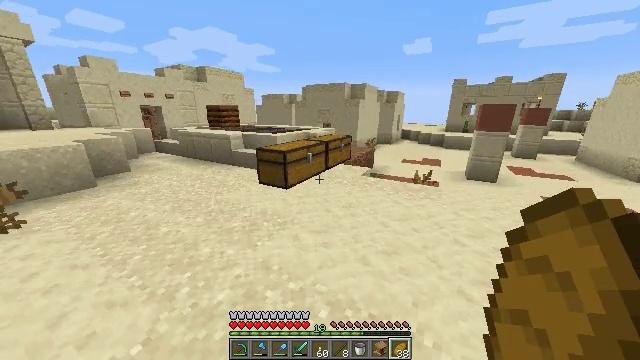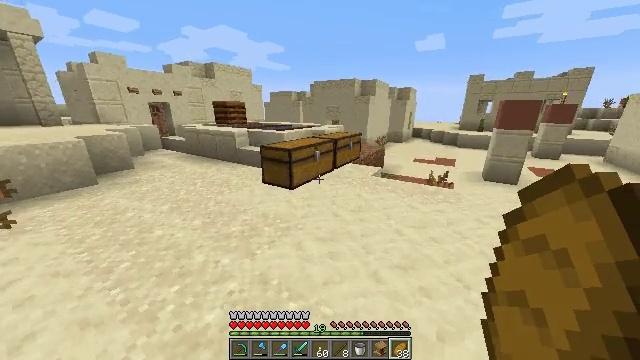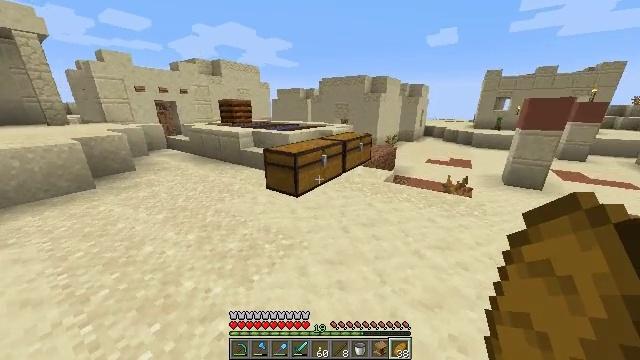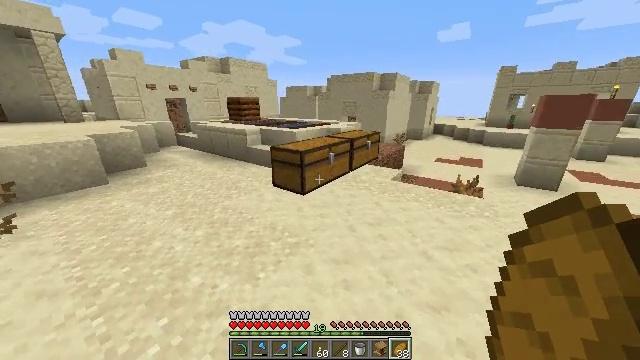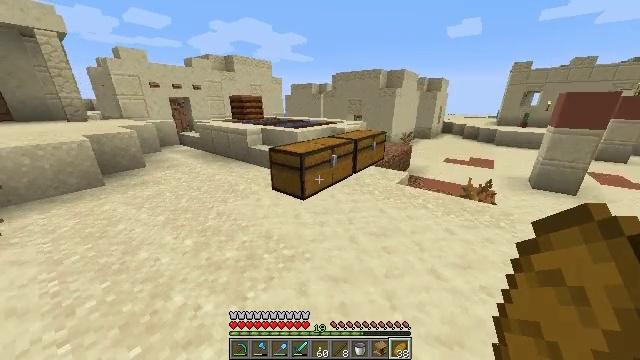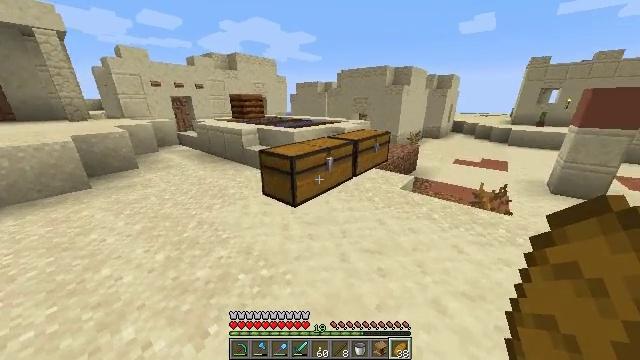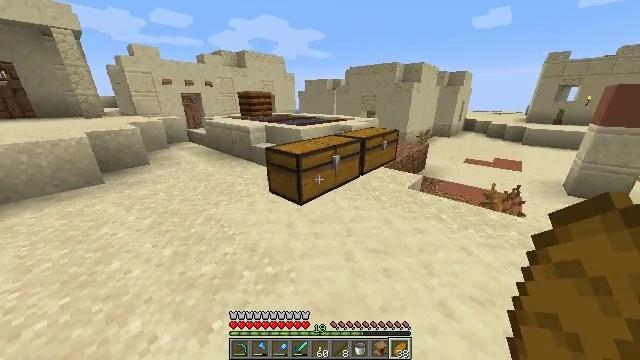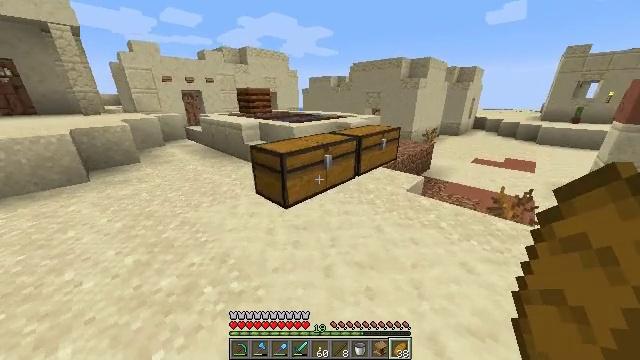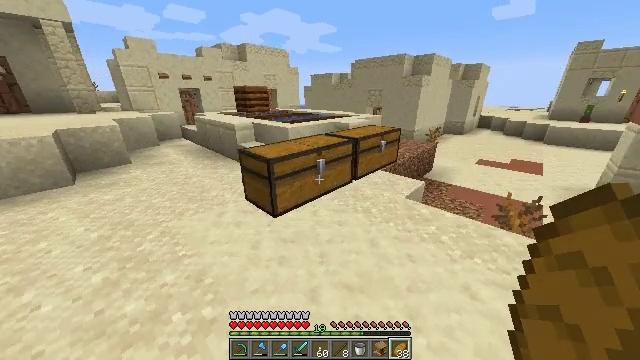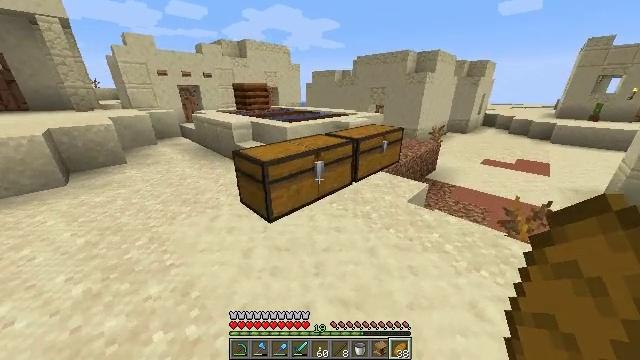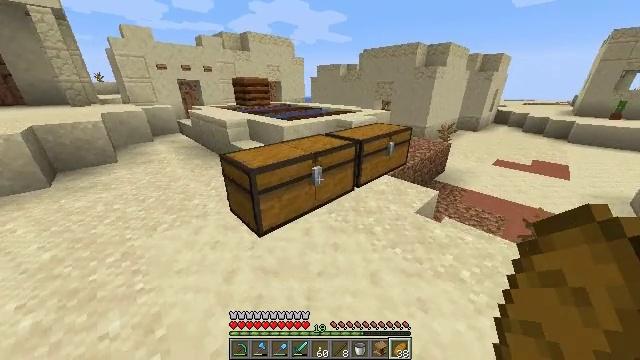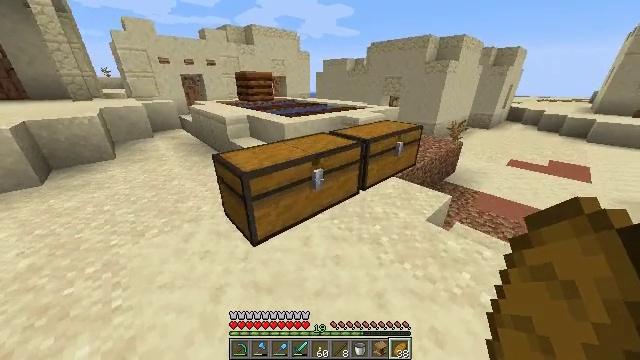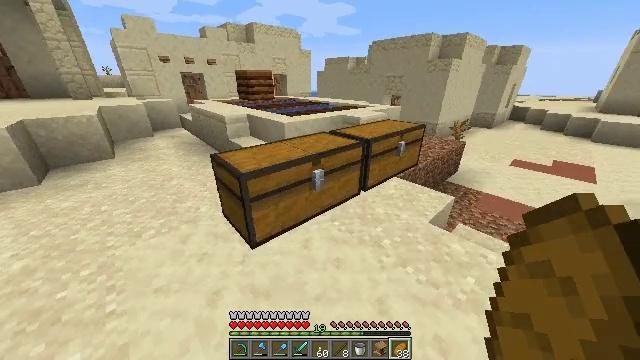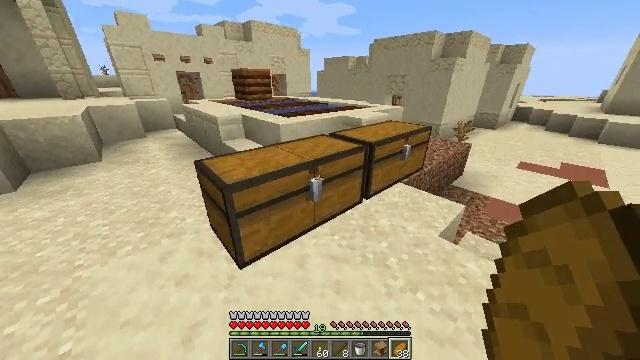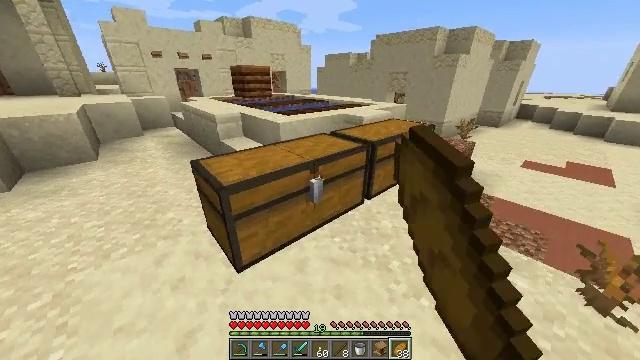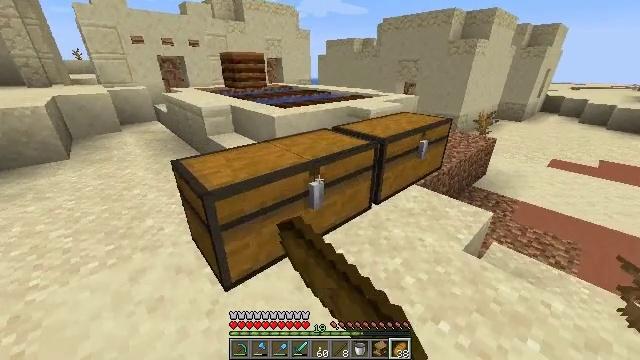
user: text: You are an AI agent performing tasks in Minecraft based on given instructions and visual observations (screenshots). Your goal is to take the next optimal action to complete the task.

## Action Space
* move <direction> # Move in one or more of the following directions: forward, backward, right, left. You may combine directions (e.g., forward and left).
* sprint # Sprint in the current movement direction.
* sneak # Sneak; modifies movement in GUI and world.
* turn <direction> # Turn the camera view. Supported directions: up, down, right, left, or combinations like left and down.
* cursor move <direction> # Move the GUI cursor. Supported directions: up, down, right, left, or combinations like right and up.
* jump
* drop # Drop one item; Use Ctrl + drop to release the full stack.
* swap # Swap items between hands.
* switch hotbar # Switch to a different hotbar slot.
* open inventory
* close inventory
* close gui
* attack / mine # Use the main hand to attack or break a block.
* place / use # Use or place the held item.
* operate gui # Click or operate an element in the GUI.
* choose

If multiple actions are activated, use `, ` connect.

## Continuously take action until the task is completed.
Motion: motion action
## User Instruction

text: Collect the potted cactus for your inventory.
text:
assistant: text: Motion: move forward, sprint, turn left
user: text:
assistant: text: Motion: move forward, sprint, turn left
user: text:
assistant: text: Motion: move forward and move right, sprint, turn left
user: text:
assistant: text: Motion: move forward and move right, sprint, turn left
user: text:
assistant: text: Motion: move forward and move right, sprint, turn left
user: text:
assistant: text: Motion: move forward and move right, sprint, turn left
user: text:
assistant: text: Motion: move forward and move right, sprint, turn left
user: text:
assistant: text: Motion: move forward, sprint
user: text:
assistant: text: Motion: move forward
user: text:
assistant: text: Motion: move forward, turn left and down
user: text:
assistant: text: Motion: move forward, turn left and down
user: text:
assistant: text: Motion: move forward
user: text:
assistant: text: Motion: use / place
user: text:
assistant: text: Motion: use / place
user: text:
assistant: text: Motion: use / place
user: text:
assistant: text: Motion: no_op
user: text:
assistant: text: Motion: no_op
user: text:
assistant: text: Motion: open gui
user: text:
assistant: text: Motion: no_op
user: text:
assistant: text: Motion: no_op
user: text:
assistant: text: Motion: no_op
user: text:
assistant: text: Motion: no_op
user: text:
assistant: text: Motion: no_op
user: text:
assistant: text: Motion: cursor move right and up
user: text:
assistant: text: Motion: cursor move up
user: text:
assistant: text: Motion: cursor move up
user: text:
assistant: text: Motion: cursor move right and up
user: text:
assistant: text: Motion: cursor move right
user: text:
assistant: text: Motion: no_op
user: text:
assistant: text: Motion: no_op